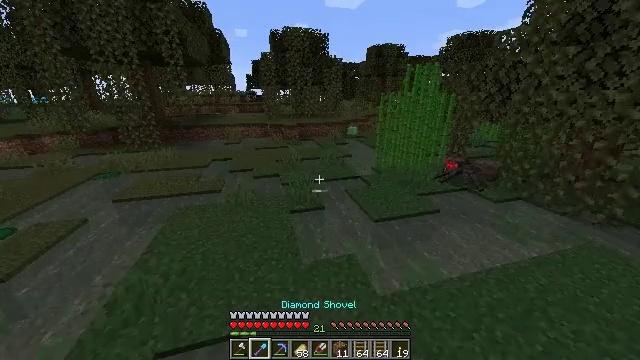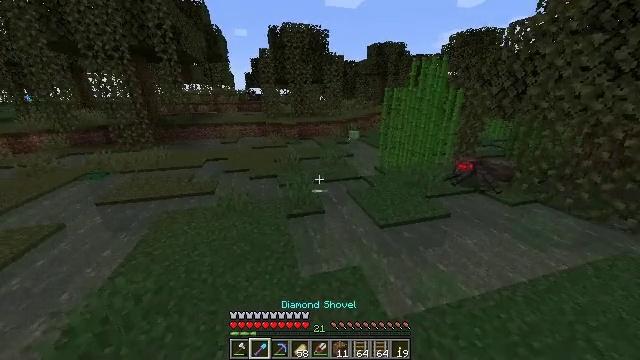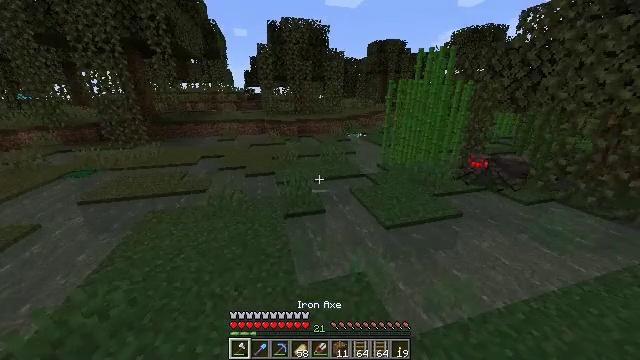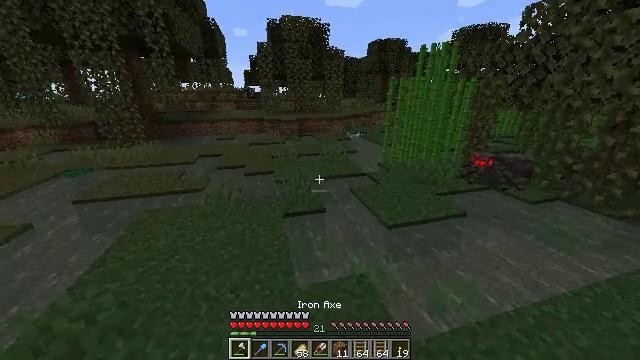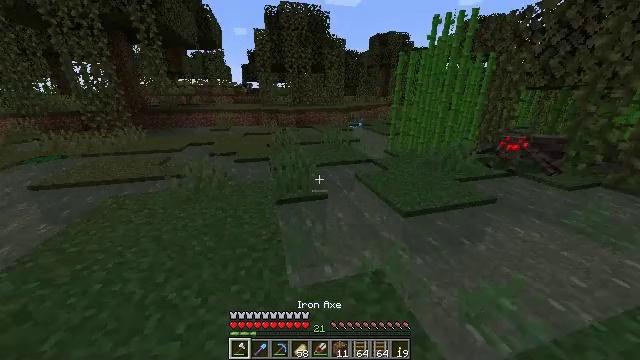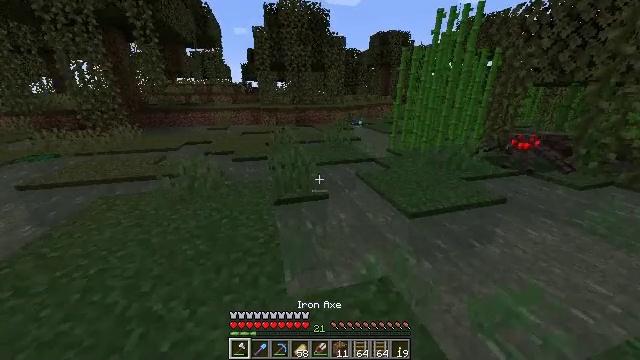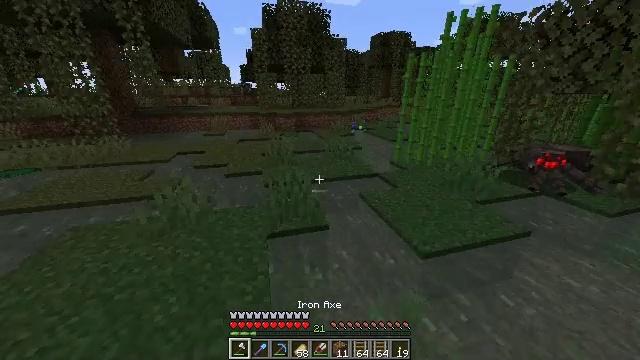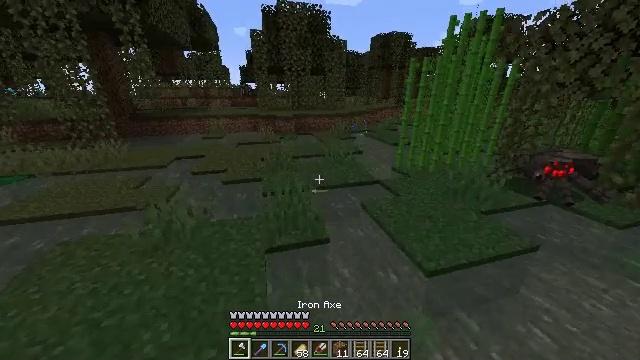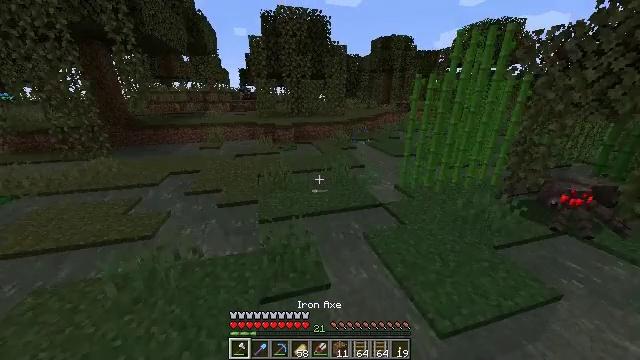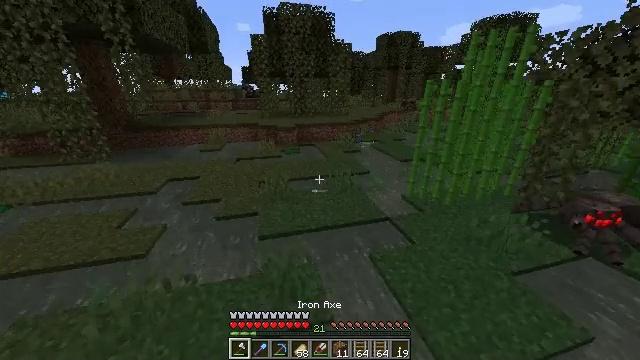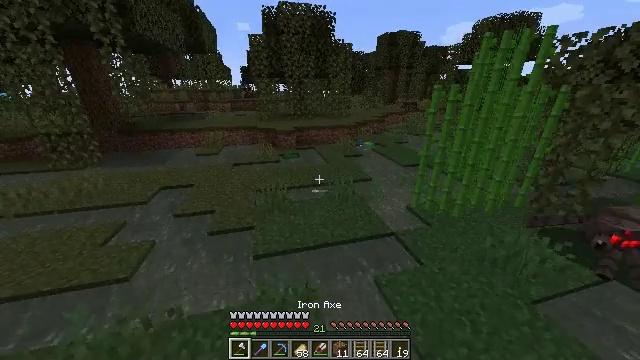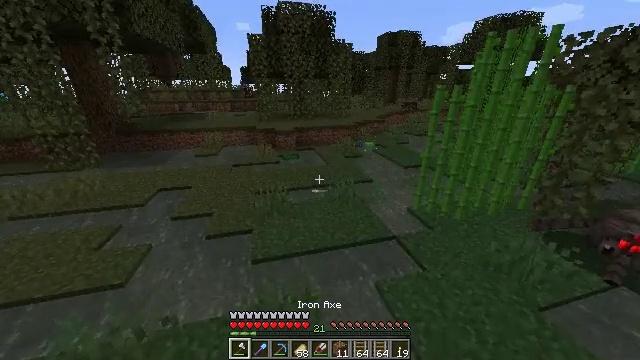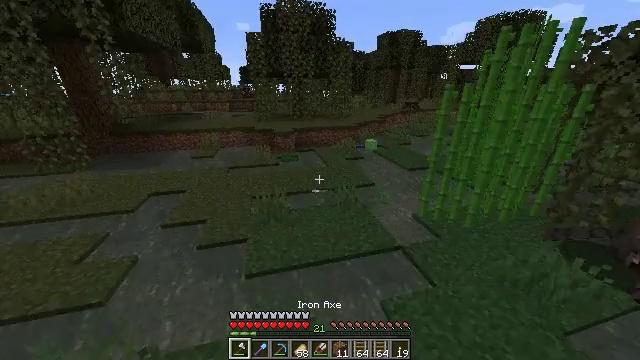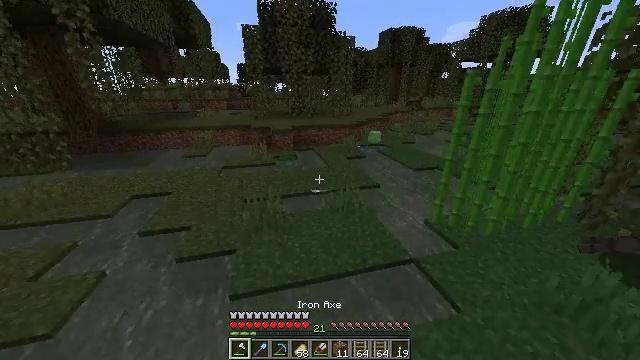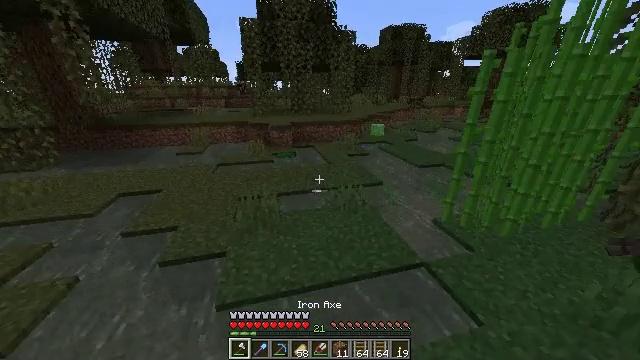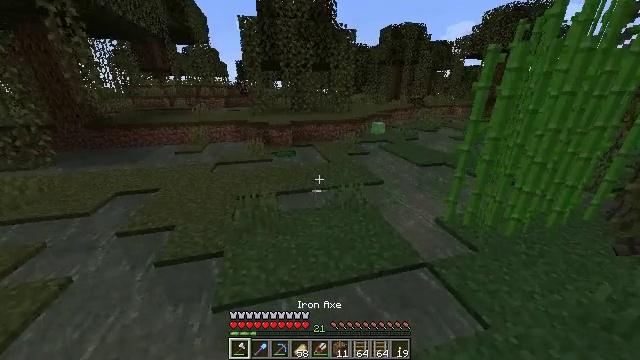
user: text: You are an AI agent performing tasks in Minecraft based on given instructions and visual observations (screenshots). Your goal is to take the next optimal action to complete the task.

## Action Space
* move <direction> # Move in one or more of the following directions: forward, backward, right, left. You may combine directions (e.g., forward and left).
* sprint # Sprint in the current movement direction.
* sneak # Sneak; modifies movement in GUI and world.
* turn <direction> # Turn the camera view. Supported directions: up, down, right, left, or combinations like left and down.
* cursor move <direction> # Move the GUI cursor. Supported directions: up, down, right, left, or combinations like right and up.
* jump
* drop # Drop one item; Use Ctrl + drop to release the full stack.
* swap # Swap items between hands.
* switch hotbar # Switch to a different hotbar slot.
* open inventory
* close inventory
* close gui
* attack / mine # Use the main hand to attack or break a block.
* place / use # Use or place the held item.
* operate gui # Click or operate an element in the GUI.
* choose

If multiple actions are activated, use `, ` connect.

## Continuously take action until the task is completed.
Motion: motion action
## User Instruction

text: Kill enemies.
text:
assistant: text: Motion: move forward, jump
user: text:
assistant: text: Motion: move forward, jump
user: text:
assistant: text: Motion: move forward, jump
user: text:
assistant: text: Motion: move forward, jump
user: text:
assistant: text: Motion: move forward, jump
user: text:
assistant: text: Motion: move forward, sprint, jump
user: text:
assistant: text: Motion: move forward, sprint, jump
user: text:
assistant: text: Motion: move forward, sprint, jump
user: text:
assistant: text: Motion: move forward, jump
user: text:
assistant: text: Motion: move forward, jump
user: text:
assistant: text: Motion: move forward, jump
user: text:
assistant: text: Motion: move forward, jump
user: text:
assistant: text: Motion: move forward, jump
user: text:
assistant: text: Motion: move forward, jump
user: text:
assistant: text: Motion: move forward, jump
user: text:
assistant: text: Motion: move forward, jump
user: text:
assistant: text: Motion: move forward, sprint, jump
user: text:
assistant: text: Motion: move forward, sprint, turn right, jump
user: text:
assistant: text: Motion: move forward, sprint, turn right, jump
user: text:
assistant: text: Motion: move forward, turn right, jump
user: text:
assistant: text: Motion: move forward, jump
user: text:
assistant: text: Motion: move forward, turn right, jump
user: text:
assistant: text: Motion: move forward, jump
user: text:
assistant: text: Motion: move forward, jump
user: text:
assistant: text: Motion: move forward, jump
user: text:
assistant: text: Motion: move forward, jump
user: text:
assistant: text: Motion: move forward, jump
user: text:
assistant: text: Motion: move forward, jump
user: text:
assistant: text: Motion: move forward, sprint, jump
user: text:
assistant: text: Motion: move forward, sprint, jump